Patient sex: M
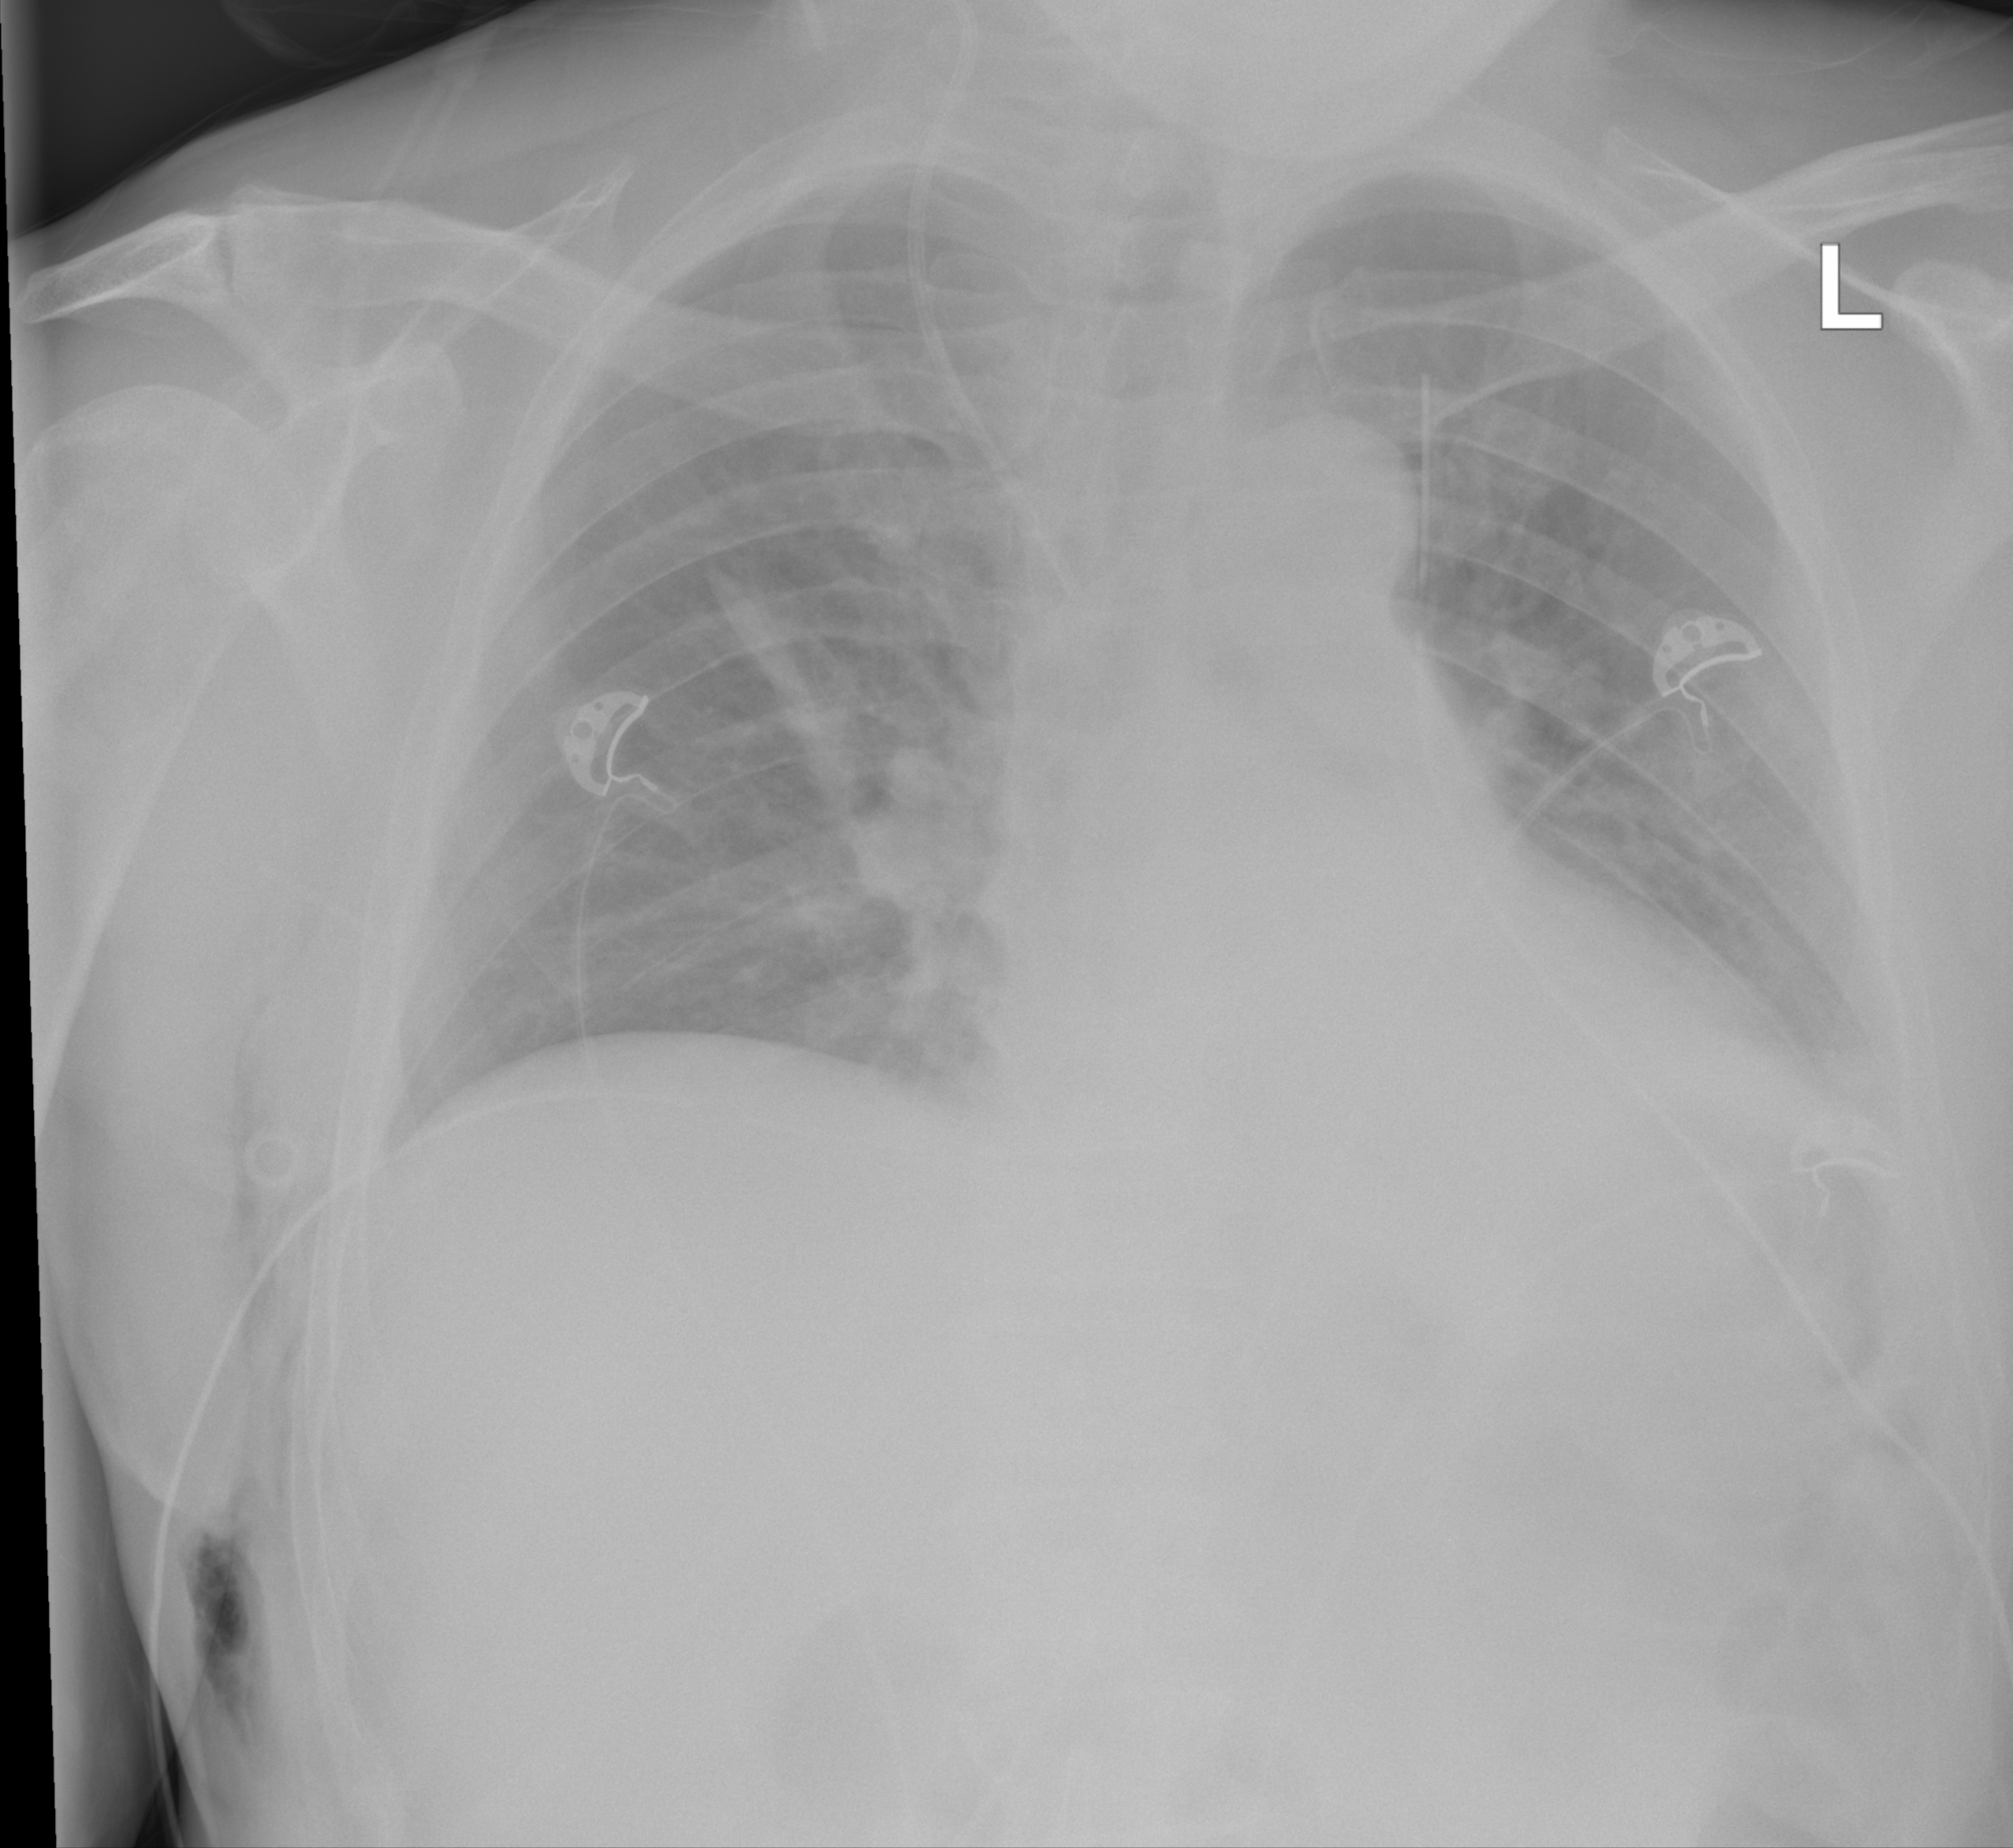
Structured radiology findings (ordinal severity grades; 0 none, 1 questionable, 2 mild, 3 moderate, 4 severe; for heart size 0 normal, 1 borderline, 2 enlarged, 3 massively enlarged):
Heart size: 0
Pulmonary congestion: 2
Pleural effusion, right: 0
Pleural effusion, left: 0
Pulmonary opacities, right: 0
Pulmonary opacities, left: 0
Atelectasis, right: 0
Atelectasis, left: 2